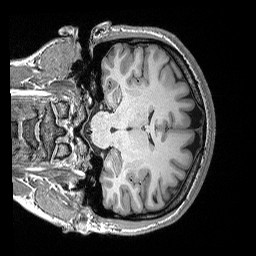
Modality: T1w
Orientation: coronal
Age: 22
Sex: female